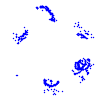
Particle: proton